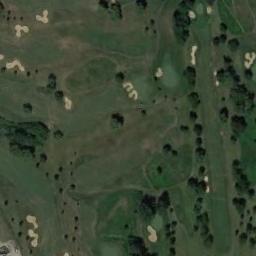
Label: golf_course